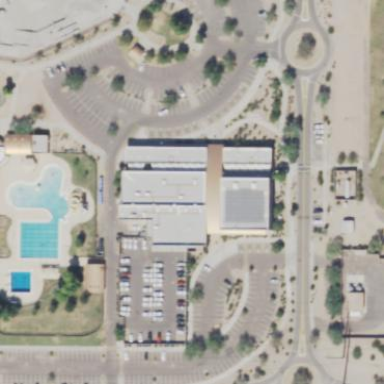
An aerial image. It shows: Community centre building.